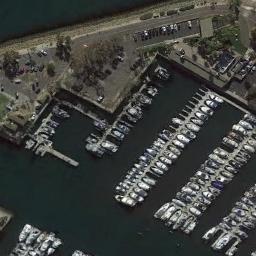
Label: harbor